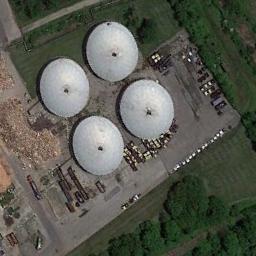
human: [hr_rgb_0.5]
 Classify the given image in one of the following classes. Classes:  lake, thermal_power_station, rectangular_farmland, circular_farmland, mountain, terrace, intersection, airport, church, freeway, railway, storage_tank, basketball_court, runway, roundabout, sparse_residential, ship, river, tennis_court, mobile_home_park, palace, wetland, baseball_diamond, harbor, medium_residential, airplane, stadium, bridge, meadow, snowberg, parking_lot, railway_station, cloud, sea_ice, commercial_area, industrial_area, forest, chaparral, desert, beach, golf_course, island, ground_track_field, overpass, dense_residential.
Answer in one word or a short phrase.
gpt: storage_tank